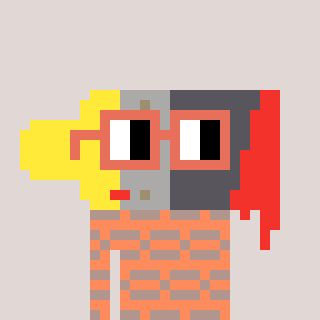
a pixel art character with square orange glasses, a paintbrush-shaped head and a peachy-colored body on a warm background